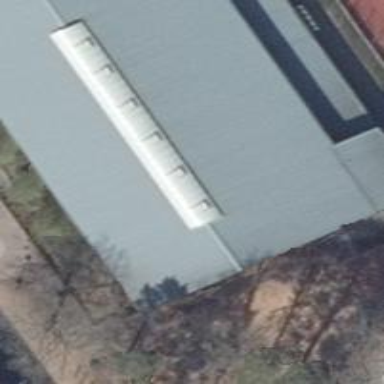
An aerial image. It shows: Flat roofed building which is sports centre.